Question: Let's say I have a path made of 3D points, where the distance between consecutive points is not constant.
How do I resample it such that distance between consecutive points becomes constant?
I tried to look into 'interp1' but I don't know original query points of a hypotetically parametrized curve x(t),y(t),z(t).
Example path:

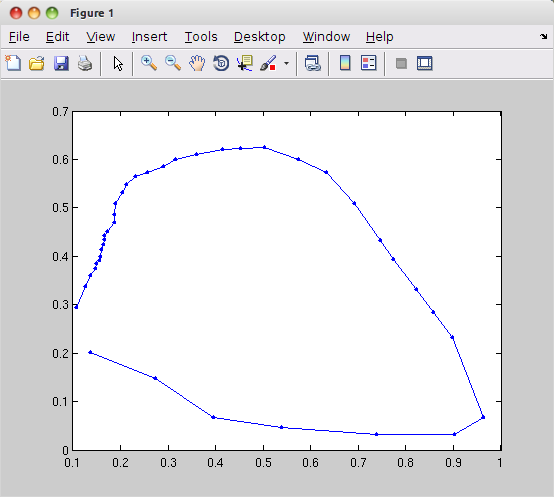
Answer: You can use <URL>.
'''
% define some original points
A = [0.132488479262673 0.427113702623907;0.160138248847926 0.462099125364431;0.197004608294931 0.532069970845481;0.236175115207373 0.634110787172012;0.263824884792627 0.677842565597668;0.284562211981567 0.709912536443149;0.307603686635945 0.744897959183673;0.339861751152074 0.785714285714286;0.376728110599078 0.806122448979592;0.40668202764977 0.814868804664723;0.452764976958525 0.817784256559767;0.498847926267281 0.82069970845481;0.521889400921659 0.82069970845481;0.542626728110599 0.82069970845481;0.561059907834101 0.817784256559767;0.579493087557604 0.806122448979592;0.639400921658986 0.759475218658892;0.669354838709677 0.721574344023324;0.713133640552995 0.654518950437318;0.752304147465438 0.581632653061224;0.784562211981567 0.485422740524781;0.793778801843318 0.412536443148688;0.784562211981567 0.316326530612245;0.773041474654378 0.284256559766764;0.754608294930876 0.260932944606414;0.722350230414747 0.231778425655977;0.660138248847926 0.214285714285714;0.567972350230415 0.188046647230321];
% plot original
figure
plot(A(:,1),A(:,2),'*-')
% interpolate
B = interparc(100,A(:,1),A(:,2)); % spline
%B = interparc(100,A(:,1),A(:,2),'linear'); % linear
% plot interpolated
figure
plot(B(:,1),B(:,2),'*-')
'''